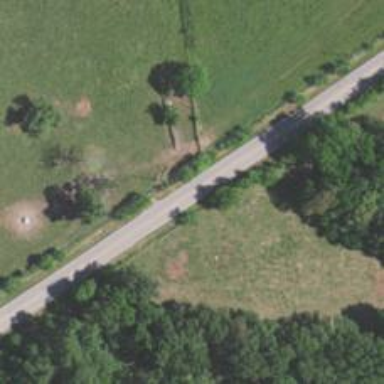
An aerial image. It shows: Secondary road.